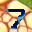
Label: 7